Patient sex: F
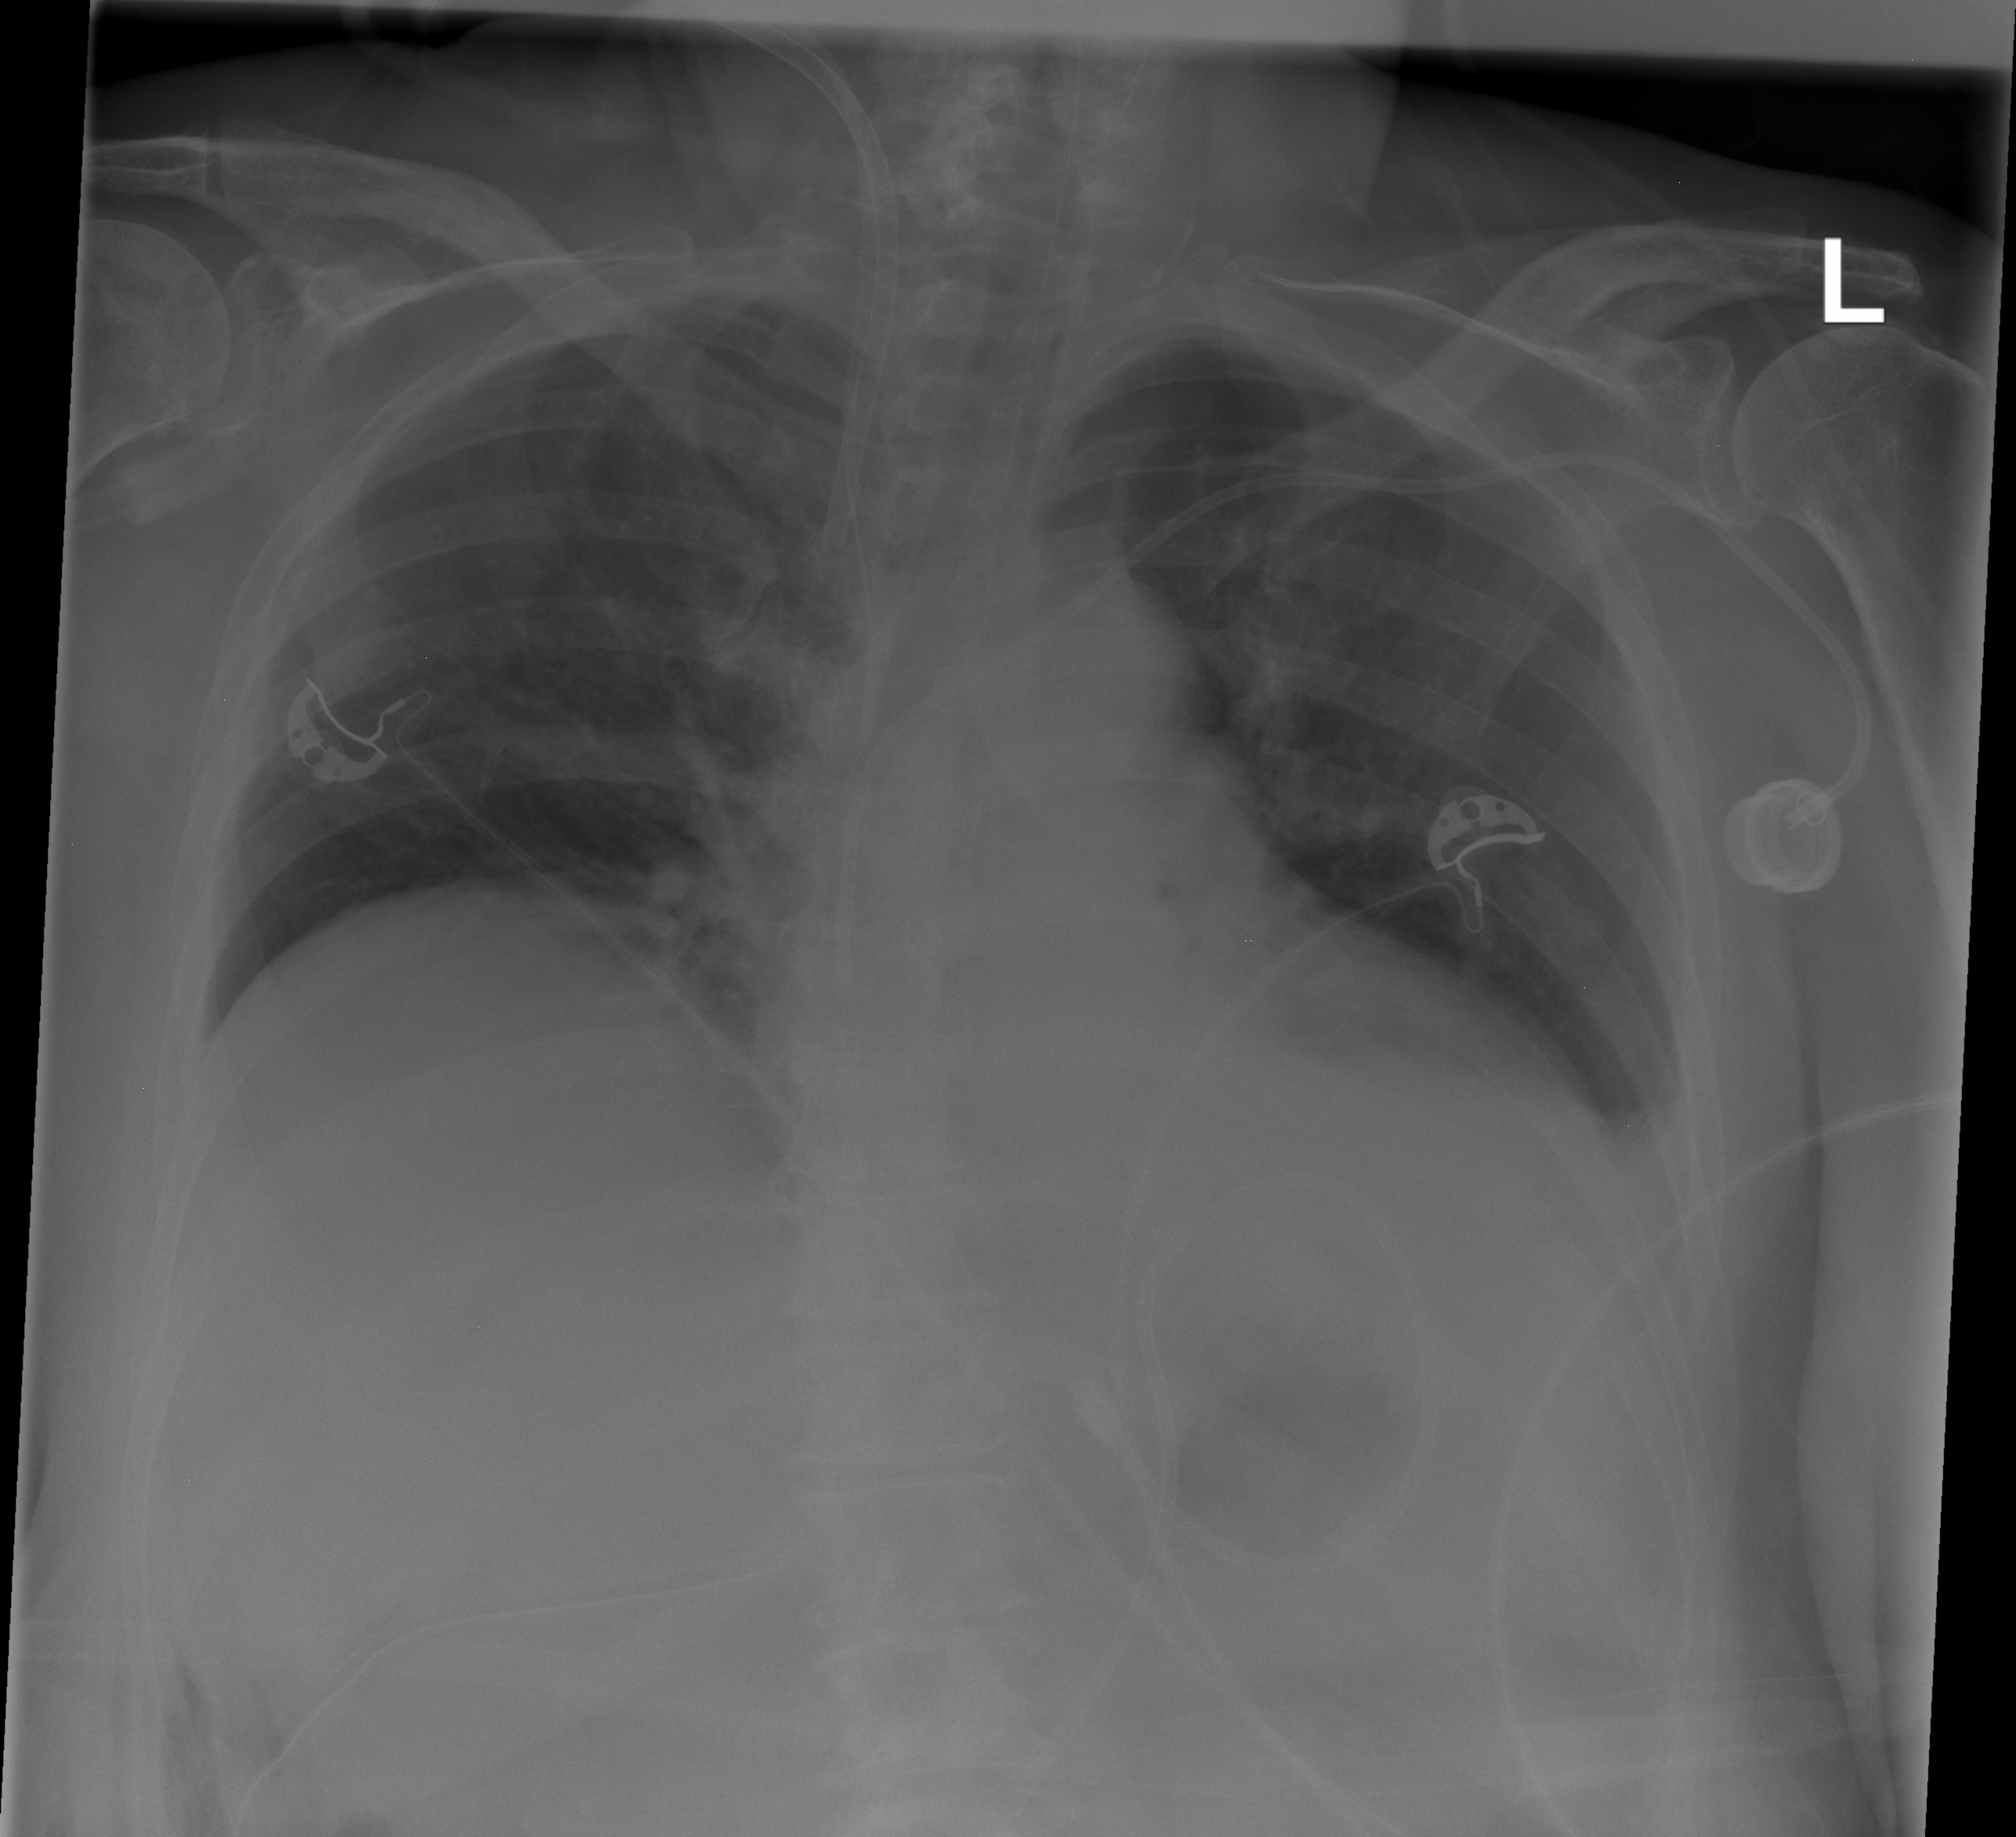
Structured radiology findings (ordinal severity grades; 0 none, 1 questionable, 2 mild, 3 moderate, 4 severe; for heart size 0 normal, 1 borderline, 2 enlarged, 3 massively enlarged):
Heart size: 1
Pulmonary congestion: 0
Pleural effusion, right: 0
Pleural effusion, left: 2
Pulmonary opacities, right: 2
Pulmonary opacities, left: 2
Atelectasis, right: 0
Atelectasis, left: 2